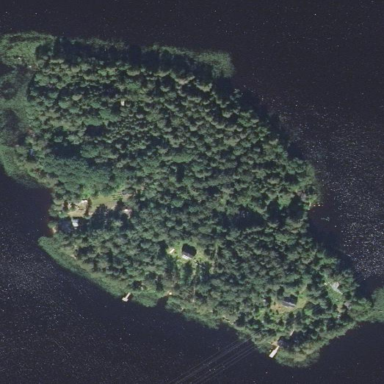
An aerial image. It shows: Island.